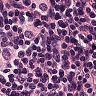
Metastatic tissue present: yes